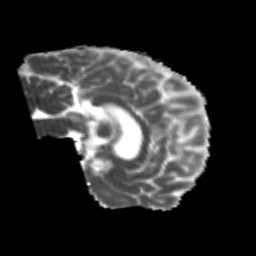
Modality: MD
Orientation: sagittal
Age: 25
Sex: male
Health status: healthy
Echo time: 0.074 s